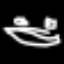
Label: frog